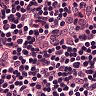
Metastatic tissue present: no